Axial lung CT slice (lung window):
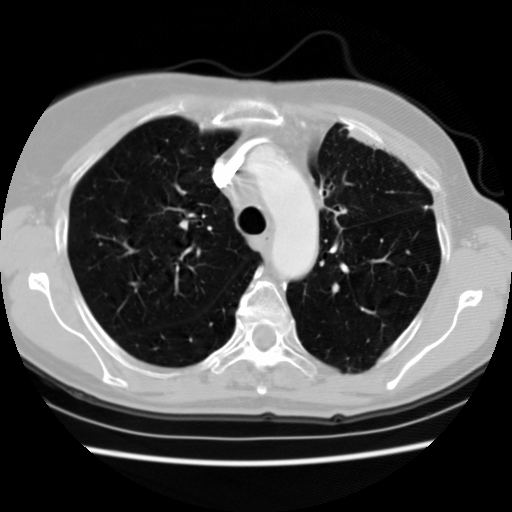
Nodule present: no